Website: home-depot
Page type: review-order
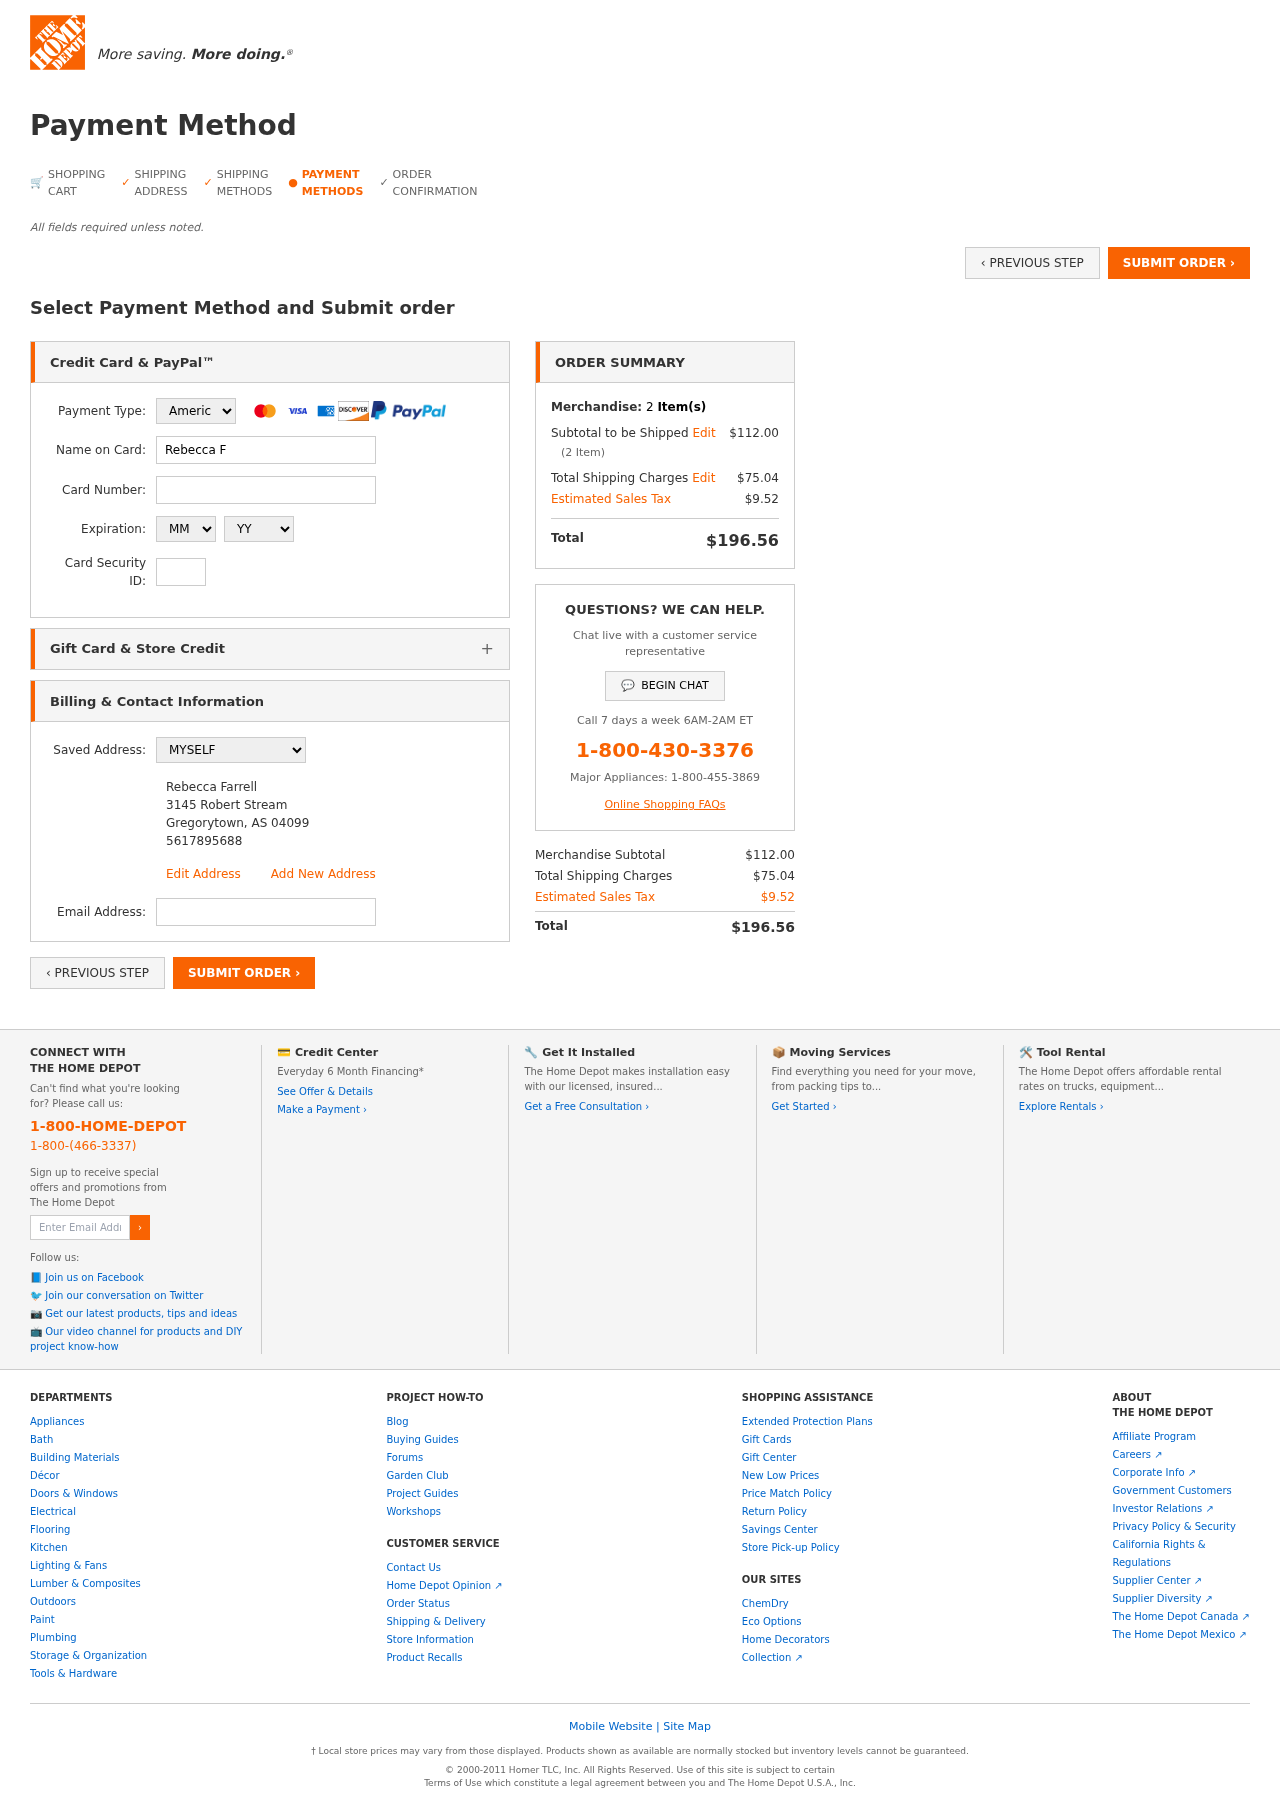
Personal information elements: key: PII_CARD_CVV
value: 1328
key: PII_CARD_EXPIRY_MONTH
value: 02
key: PII_CARD_EXPIRY_YEAR
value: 27
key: PII_CARD_NUMBER
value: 3422 4136 1021 469
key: PII_CARD_TYPE
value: American Express
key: PII_EMAIL
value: rebecca_farrell@hotmail.com
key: PII_FULLNAME
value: Rebecca Farrell
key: PII_FULLNAME2
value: Rebecca Farrell
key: PII_STREET2
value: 3145 Robert Stream
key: PII_CITY2
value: Gregorytown
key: PII_STATE_ABBR2
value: AS
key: PII_POSTCODE2
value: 04099
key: PII_PHONE2
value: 5617895688
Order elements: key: ORDER_NUM_ITEMS
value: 2
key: ORDER_SUBTOTAL
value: $112.00
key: ORDER_NUM_ITEMS2
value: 2
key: ORDER_SHIPPING_COST
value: $75.04
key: ORDER_TAX
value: $9.52
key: ORDER_TOTAL
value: $196.56
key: ORDER_SUBTOTAL2
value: $112.00
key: ORDER_SHIPPING_COST2
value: $75.04
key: ORDER_TAX2
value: $9.52
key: ORDER_TOTAL2
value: $196.56